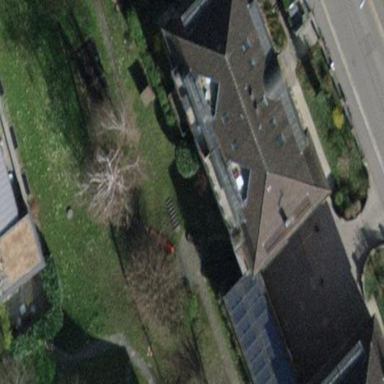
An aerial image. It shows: Building with hipped roof shape.